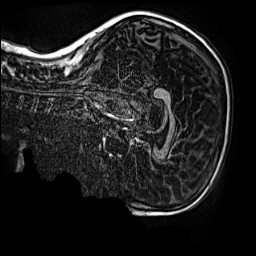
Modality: MP2RAGE
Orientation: sagittal
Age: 11
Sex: male
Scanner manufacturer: siemens
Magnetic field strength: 3 T
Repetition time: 4 s
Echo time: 0.00299 s